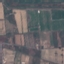
Label: PermanentCrop